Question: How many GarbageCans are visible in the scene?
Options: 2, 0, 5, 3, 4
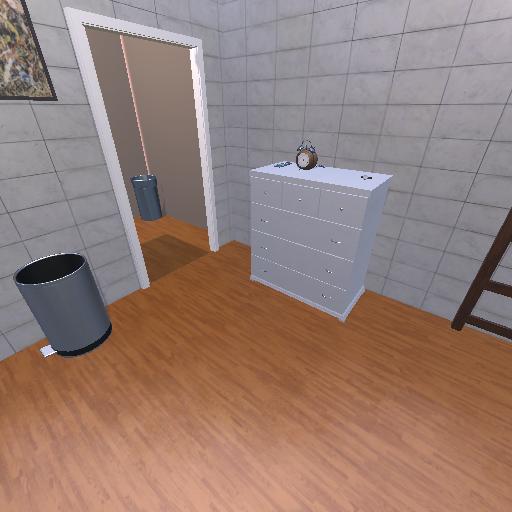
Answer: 2